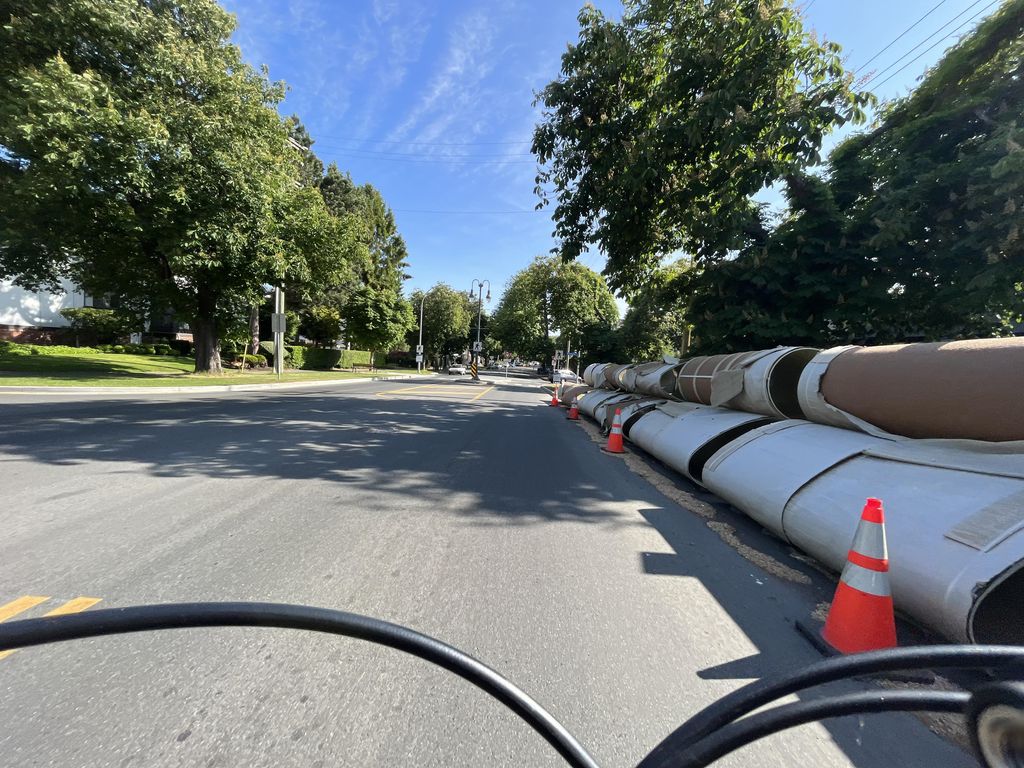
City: victoria